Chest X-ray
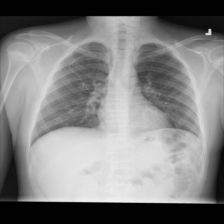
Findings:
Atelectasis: negative
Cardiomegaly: negative
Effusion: negative
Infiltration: positive
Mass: negative
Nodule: negative
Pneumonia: negative
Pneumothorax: negative
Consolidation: negative
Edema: negative
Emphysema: negative
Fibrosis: negative
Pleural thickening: negative
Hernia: negative